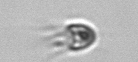
Label: Balanion